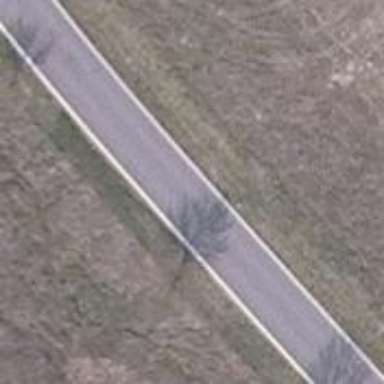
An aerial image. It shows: Tertiary road.